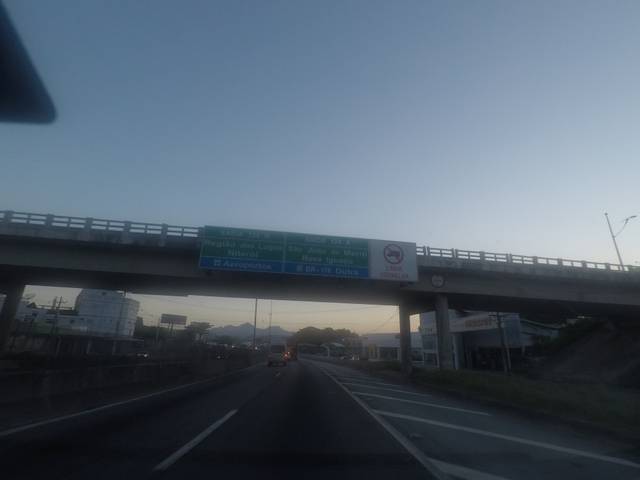
Region: Brazil
Coordinates: -22.8, -43.29